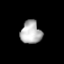
Tissue: prostate
Cell type: Myeloid cells
Senescence score: 0.2988
Nuclear area (px): 463
Mean DAPI intensity: 180.454